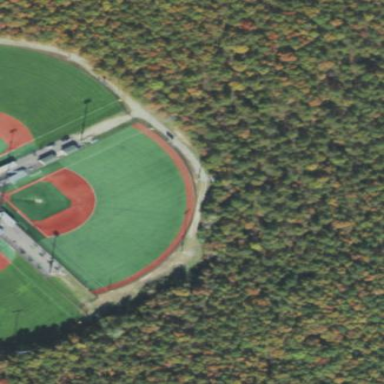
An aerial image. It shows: Baseball pitch for leisure land.